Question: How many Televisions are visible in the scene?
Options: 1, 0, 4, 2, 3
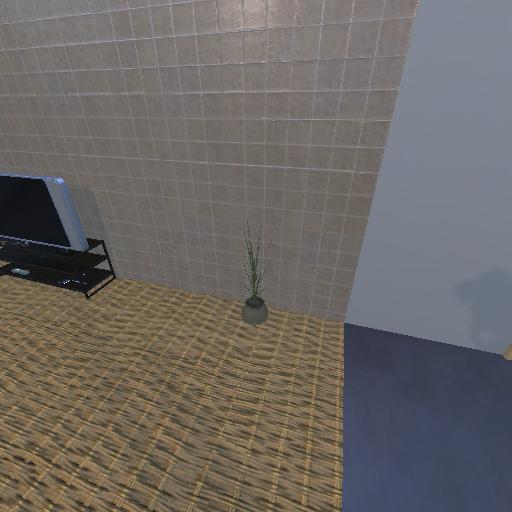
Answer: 1